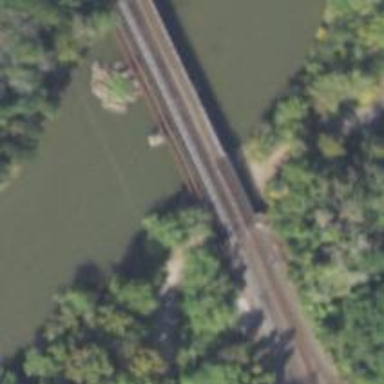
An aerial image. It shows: Railway bridge.